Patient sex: F
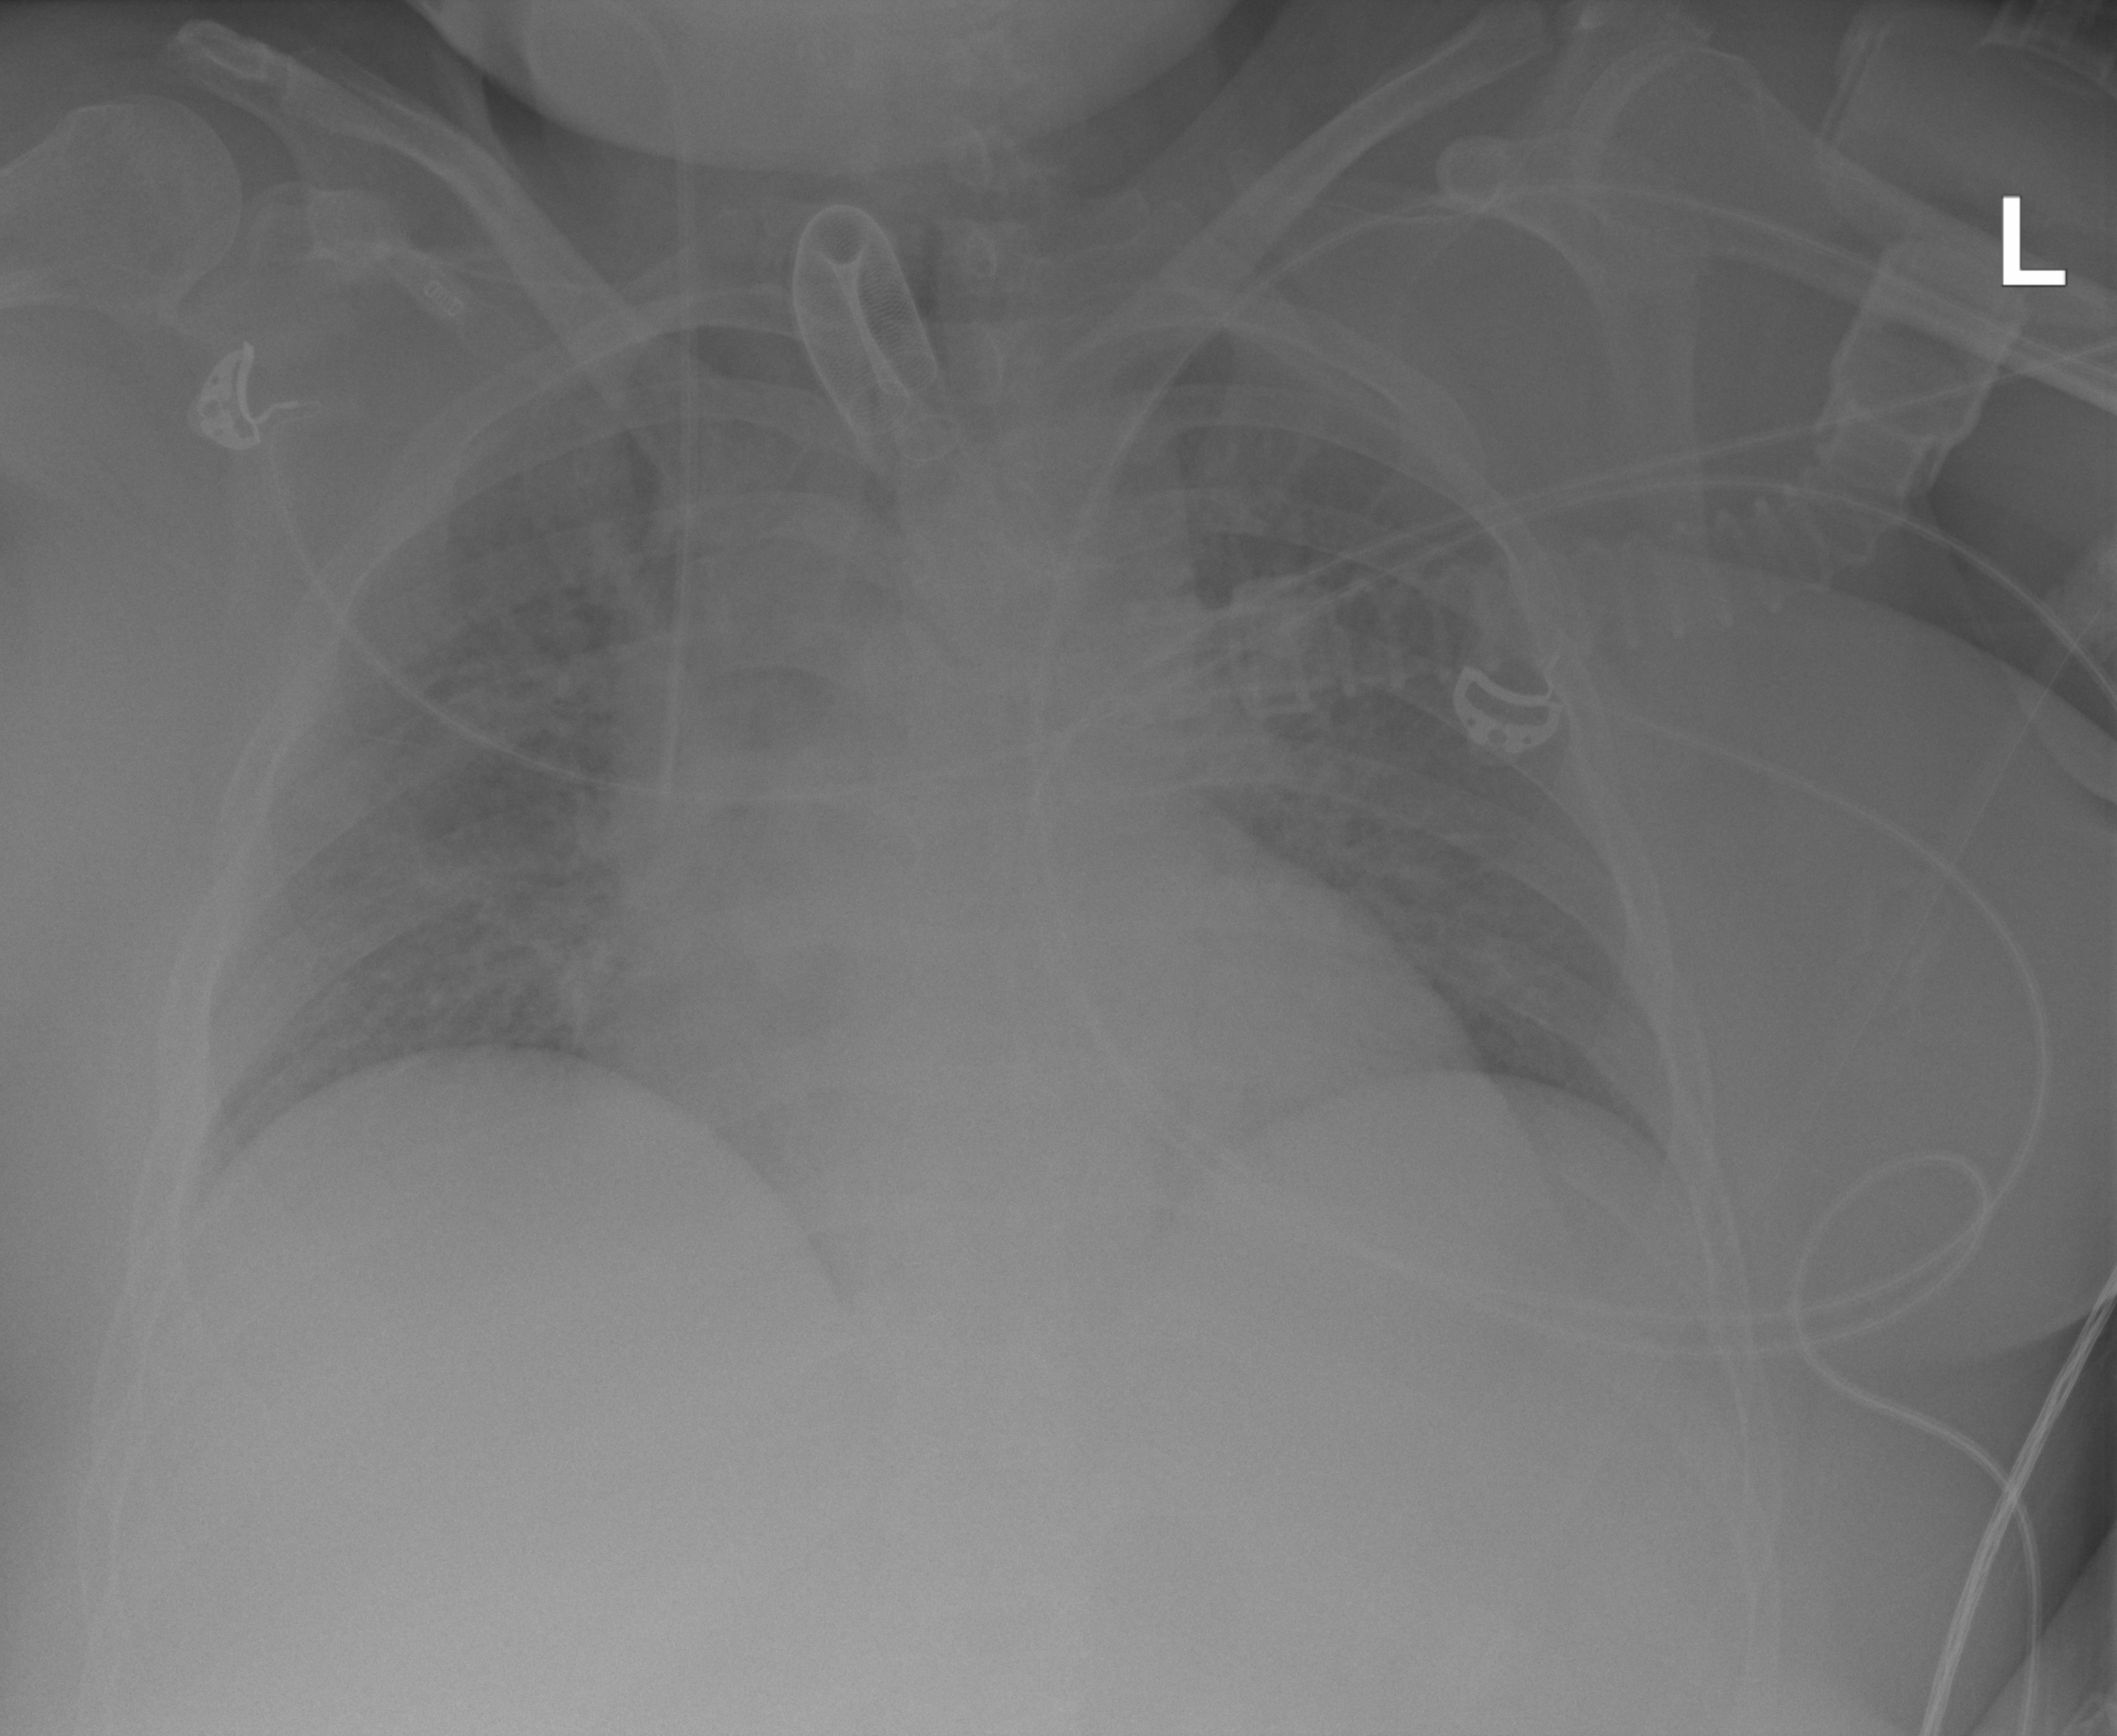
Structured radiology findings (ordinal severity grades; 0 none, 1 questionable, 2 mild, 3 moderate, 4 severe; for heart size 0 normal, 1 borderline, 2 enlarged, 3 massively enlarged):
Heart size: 2
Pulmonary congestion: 2
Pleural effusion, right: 0
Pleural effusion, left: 0
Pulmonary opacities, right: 0
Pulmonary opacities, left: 0
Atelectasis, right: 0
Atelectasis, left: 0